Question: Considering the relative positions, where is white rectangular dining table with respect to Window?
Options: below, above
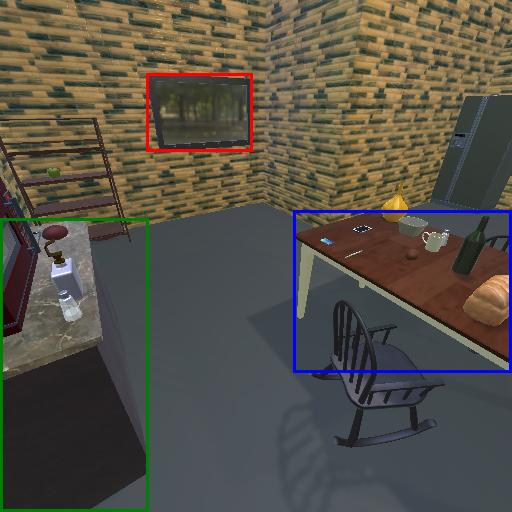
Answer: below